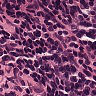
Metastatic tissue present: no